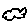
Label: cloud